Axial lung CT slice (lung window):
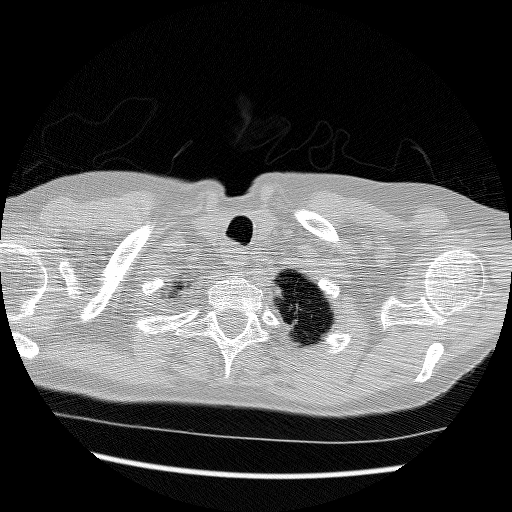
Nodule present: no